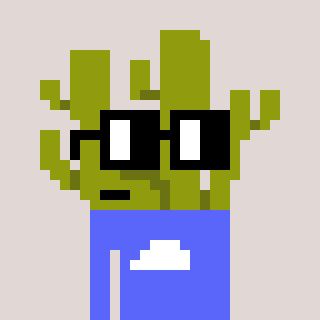
a pixel art character with square black glasses, a cactus-shaped head and a purple-colored body on a warm background